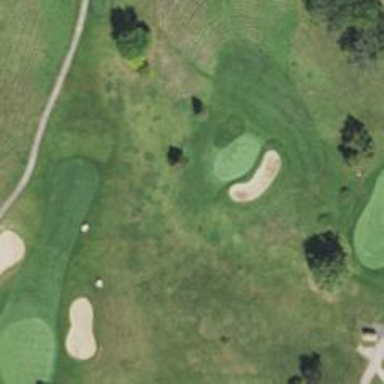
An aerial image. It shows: Grassy area designated as golf fairway.